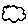
Label: cloud